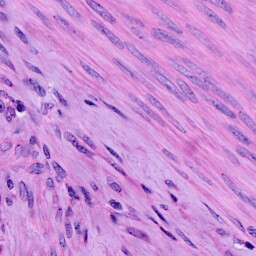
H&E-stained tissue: Cervix